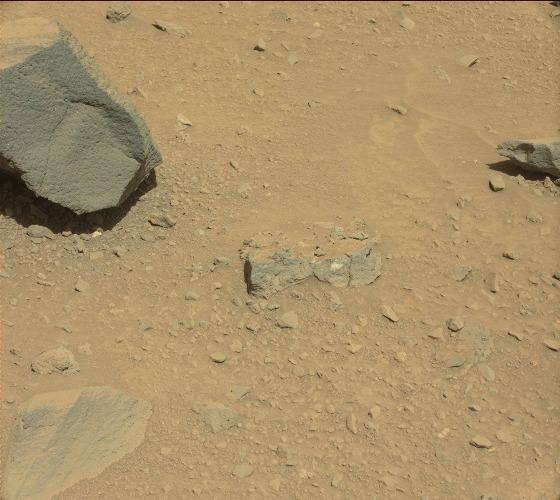
Terrain classes present: Bedrock, Gravel / Sand / Soil, Rock, Shadow